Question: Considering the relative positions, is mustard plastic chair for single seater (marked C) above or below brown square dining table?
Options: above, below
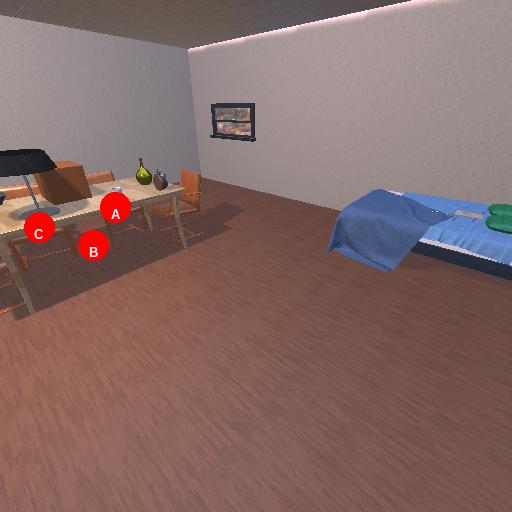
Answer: above